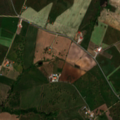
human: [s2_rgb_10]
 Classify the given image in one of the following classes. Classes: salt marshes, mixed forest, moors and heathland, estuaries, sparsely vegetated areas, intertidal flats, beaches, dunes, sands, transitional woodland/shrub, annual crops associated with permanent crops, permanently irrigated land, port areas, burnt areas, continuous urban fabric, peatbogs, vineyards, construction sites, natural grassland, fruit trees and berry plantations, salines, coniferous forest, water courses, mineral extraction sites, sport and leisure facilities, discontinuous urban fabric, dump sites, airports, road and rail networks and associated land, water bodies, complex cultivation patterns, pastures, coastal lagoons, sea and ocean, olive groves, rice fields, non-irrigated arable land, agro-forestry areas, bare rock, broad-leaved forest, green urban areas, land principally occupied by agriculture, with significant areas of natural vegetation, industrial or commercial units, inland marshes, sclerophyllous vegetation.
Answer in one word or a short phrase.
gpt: continuous urban fabric